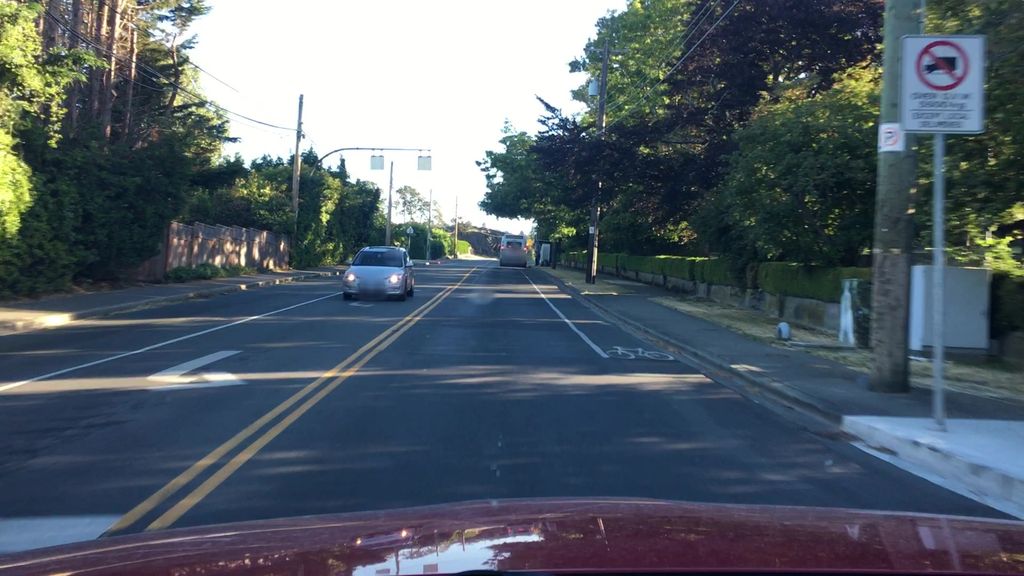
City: victoria